Question: I made the stupid mistake of enabling people to select multiple categories in a survey question.
Now the data column for this question looks something along the lines of this.
| respondent | answer_openq |
| ---------- | ------------ |
| 1 | a |
| 2 | a,c |
| 3 | b |
| 4 | a,d |
using the following line in r,
'''
datanum <- data %>% mutate(dummy=1) %>%
spread(key=answer_openq,value=dummy, fill=0)
'''
I get the following:

However, I want the dataset to transform into this:
| respondent | a | b | c | d |
| ---------- | - | - | - | - |
| 1 | 1 | 0 | 0 | 0 |
| 2 | 1 | 0 | 1 | 0 |
| 3 | 0 | 1 | 0 | 0 |
| 4 | 1 | 0 | 0 | 1 |
Any help is appreciated (my thesis depends on it). Thanks :)
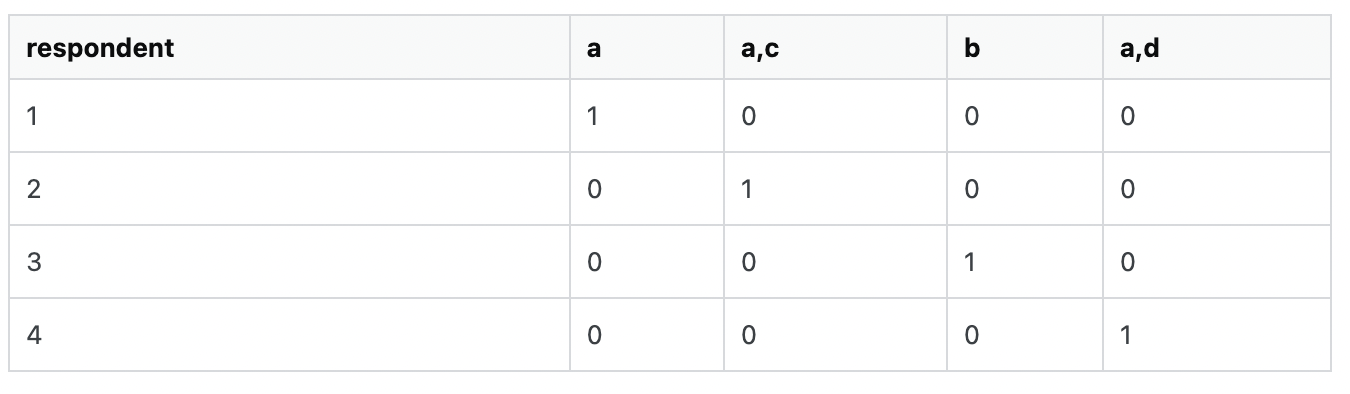
Answer: Try this:
'''
library(dplyr)
library(tidyr)
df %>%
separate_rows(answer_openq, sep = ',') %>%
pivot_wider(names_from = answer_openq, values_from = answer_openq,
values_fn = function(x) 1, values_fill = 0)
# A tibble: 4 x 5
respondent a c b d
<int> <dbl> <dbl> <dbl> <dbl>
1 1 1 0 0 0
2 2 1 1 0 0
3 3 0 0 1 0
4 4 1 0 0 1
'''